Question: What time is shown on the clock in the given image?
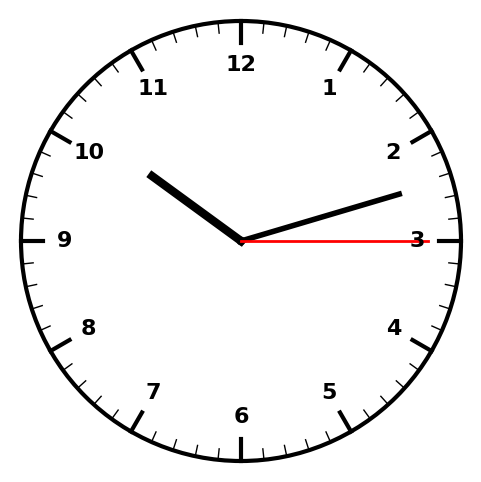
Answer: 10:12:15